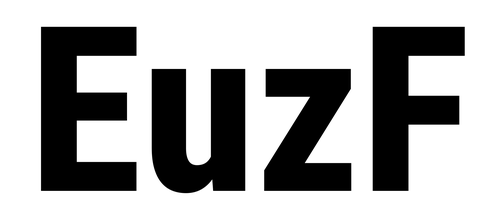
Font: Roboto_Condensed_ExtraBold